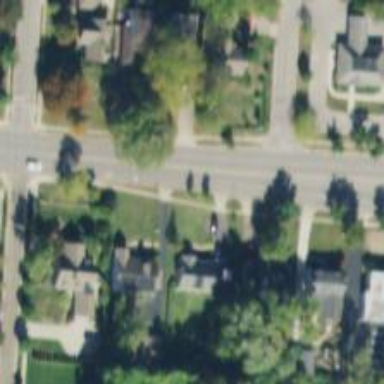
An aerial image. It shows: Residential driveway.